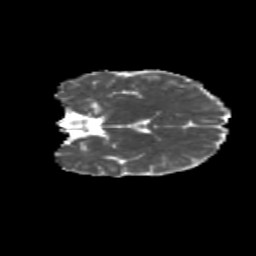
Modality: MD
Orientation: coronal
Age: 9
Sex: male
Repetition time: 9.512 s
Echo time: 0.089 s